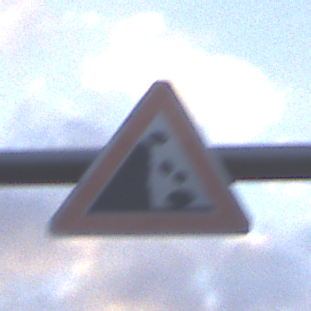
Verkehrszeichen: SteinschlagLinks
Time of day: SunriseSunset
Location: Outdoor (Nature)
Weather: PartlyCloudy
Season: NotSpecified
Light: Natural